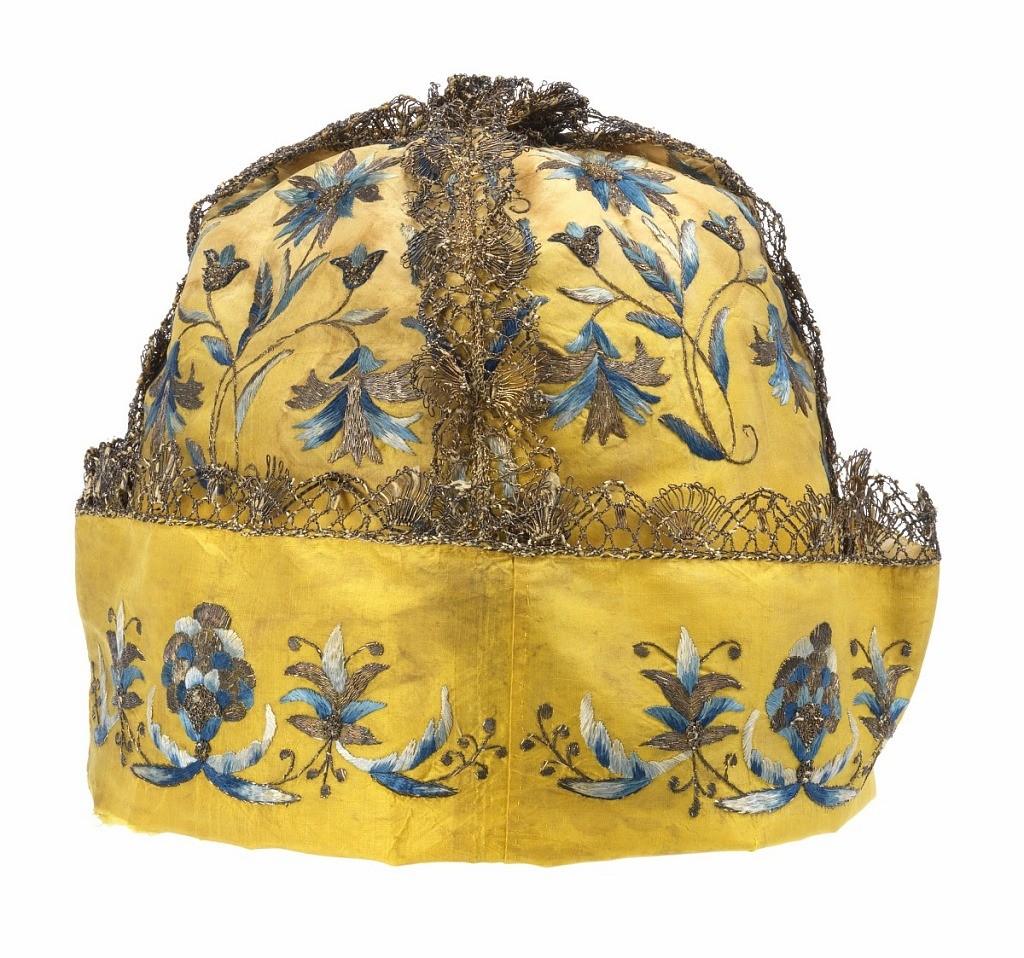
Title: Nightcap
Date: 18th century
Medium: silk, metallic yarn (silver foil wrapped around silk core), flat foil strip Technique: embroidered in satin stitches on plain weave Label: silk embroidered with silk, metallic yarns and flat foil strip in satin stitch; metallic bobbin lace
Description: Man's cap of yellow silk taffeta made up of four panels with a deep turn-up cuff. Embroidered with symmetrical chinoiserie floral sprays in satin stitch in blue ombre silk, and in bouclé stitch in silver metallic yarns. With silver metallic bobbin lace covering the four seams and edging the cuff.